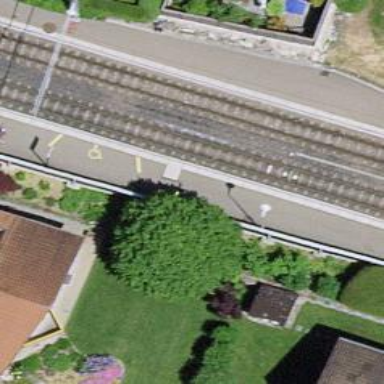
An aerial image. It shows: Tram stop with public transport stop position for trams.